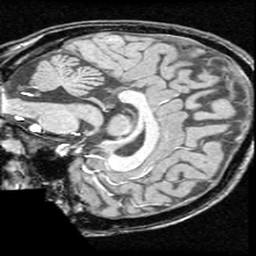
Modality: T1w
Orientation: sagittal
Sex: female
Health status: ill
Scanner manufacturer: ge
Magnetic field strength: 1.5 T
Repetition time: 21 s
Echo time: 0.008 s